Question: Basically I want change the JLabel's Label text during on-click the button
'Generate PDF Record Book'

From the previous example says:
'''
label.setText("new value");
'''
when I do that, the label value doesn't change at all, please give me some directions, thanks
initialize();
'''
JLabel lblNewLabel = new JLabel("513 k bytes");
lblNewLabel.setBounds(407, 713, 151, 14);
frmViperManufacturingRecord.getContentPane().add(lblNewLabel);
'''
On button click
'''
JButton btnGeneratePdfHeader = new JButton("Generate PDF Record Book");
btnGeneratePdfHeader.setMnemonic('G');
btnGeneratePdfHeader.addActionListener(new ActionListener() {
public void actionPerformed(ActionEvent arg0) {
final JLabel lblNewLabel = new JLabel("513 k bytes");
//java.io.File file = new java.io.File(strdfile);
//lblNewLabel.setSize(file.length());
//System.out.println(file.length());
String fileSize = file.length() + " k bytes";
System.out.println("I am here");
lblNewLabel.setText("new value");
}
});
'''
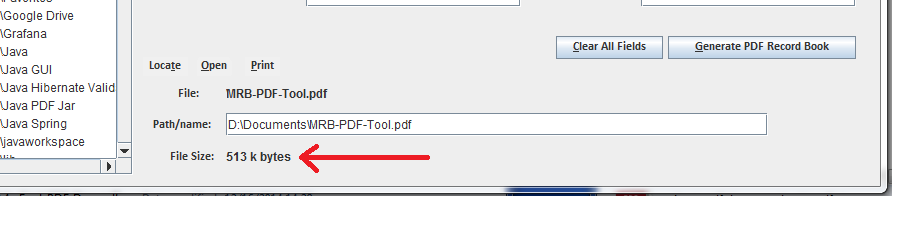
Answer: You are creating a new 'JLabel' when pressing the button and then set the text of that label to "new value"
'''
final JLabel lblNewLabel = new JLabel("513 k bytes");
lblNewLabel.setText("new value");
'''
rather than changing the text of the label on your UI. You will need to call 'setText("new value")' on a reference to the label you've already added to the UI instead. For instance, that label would neeed to be a field in your UI class, eg 'final JLabel fileSizeLabel' and you would set that labels text by calling
'''
fileSizeLabel.setText("new value");
'''
inside the buttons action listener.